Aerial crown-view tile of a tropical tree (Barro Colorado Island, Panama), acquired 20250414:
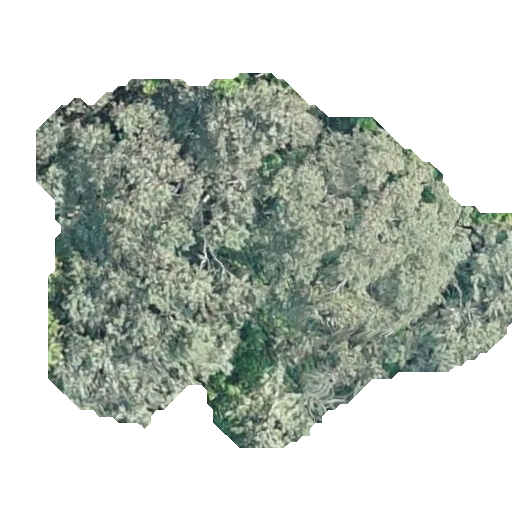
Species: Luehea seemannii
GBIF accepted scientific name: Luehea seemannii
Crown area: 193.6 m²